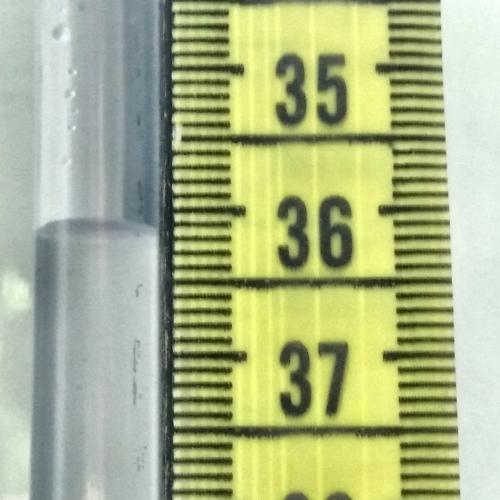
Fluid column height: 36.2 cm